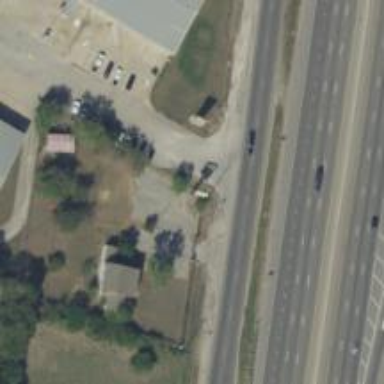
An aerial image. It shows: Secondary road with frontage road.